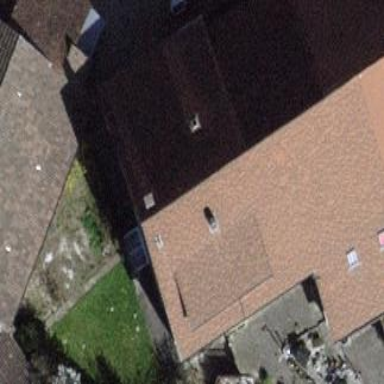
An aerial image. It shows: Building with tiled roof.